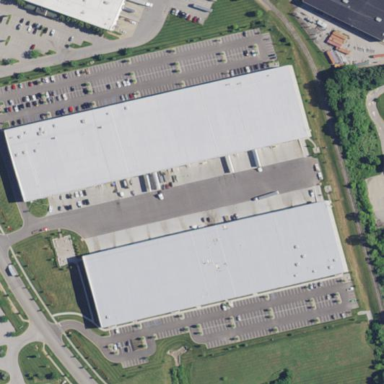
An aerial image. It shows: Commercial building.